Interaction volume radius: 5 \u00c5
Interaction volume height: 15 \u00c5
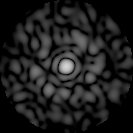
Disorder parameter: 0.8102